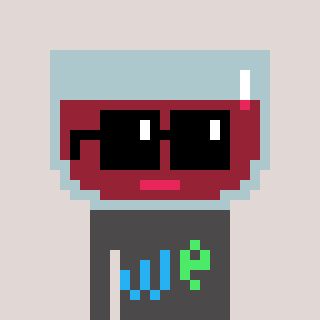
a pixel art character with square black sunglasses, a wine-shaped head and a grayscale-colored body on a warm background